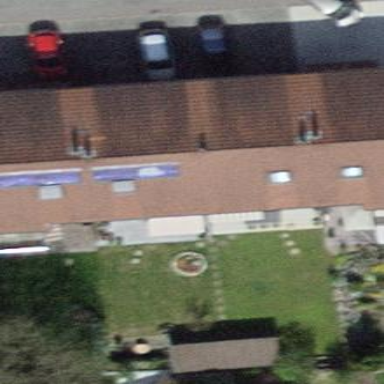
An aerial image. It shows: Terrace building.